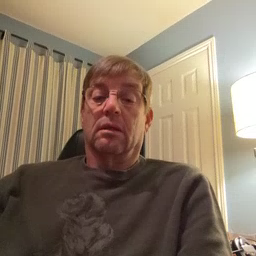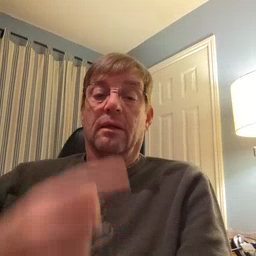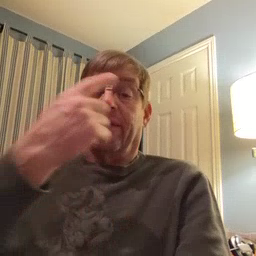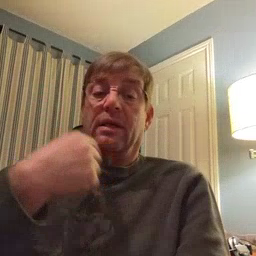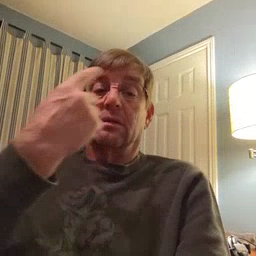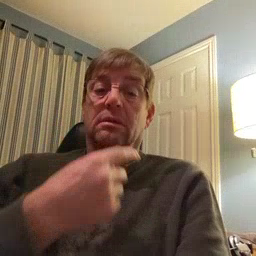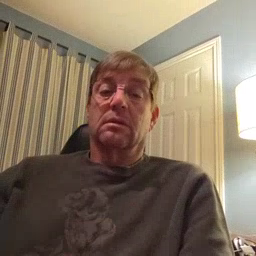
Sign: face